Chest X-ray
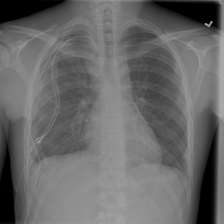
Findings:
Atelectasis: negative
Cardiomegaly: negative
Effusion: negative
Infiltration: negative
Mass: negative
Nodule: negative
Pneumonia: negative
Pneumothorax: negative
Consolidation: negative
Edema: negative
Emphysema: negative
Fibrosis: negative
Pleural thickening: negative
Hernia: negative